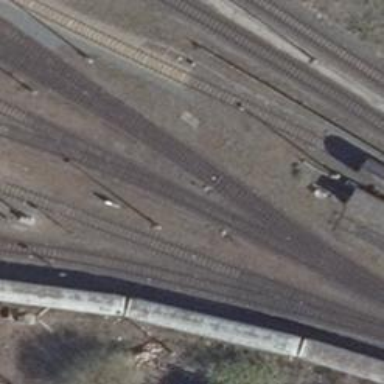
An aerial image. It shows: Railway switch.